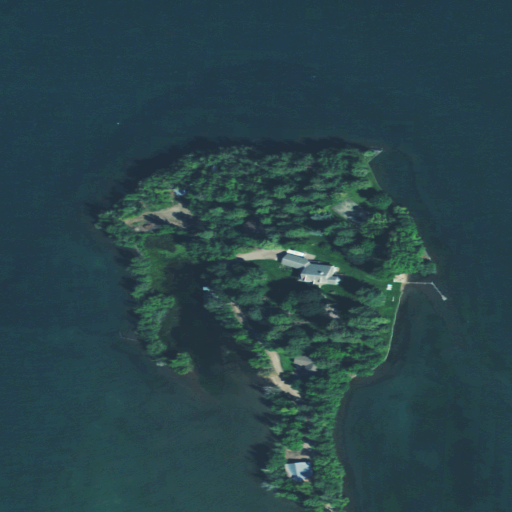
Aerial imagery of cape in Montana named Bird Point containing open water, woody wetlands, open development, evergreen forest, medium intensity development, low intensity development, and grassland